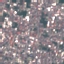
Land use / land cover: Residential